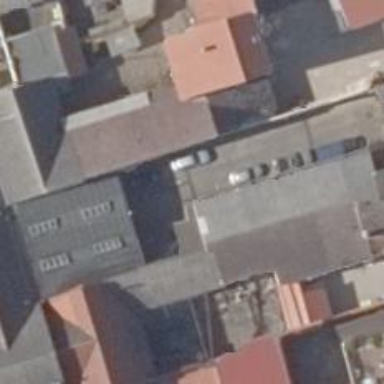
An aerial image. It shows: Car repair shop.